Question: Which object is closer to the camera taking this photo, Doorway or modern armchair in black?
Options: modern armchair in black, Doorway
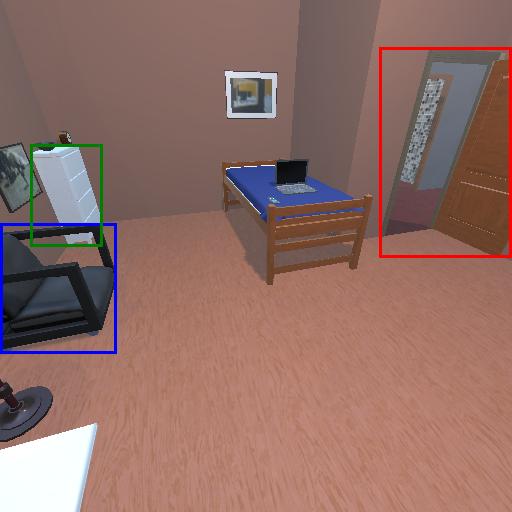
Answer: modern armchair in black